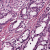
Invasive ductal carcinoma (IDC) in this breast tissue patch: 0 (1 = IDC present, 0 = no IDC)